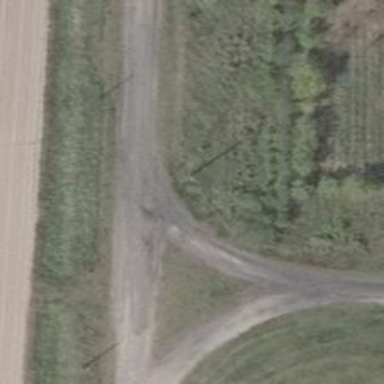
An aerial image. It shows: Track road with grade4 tracktype.